I will show an image sequence of human cooking. I have annotated the images with numbered circles. Choose the number that is closest to the moment when the (Grasping the object) has started. You are a five-time world champion in this game. Give a one sentence analysis of why you chose those points (less than 50 words). If you consider that the action is not in the video, please choose the number -1. Provide your answer at the end in a json file of this format: {"points": []}
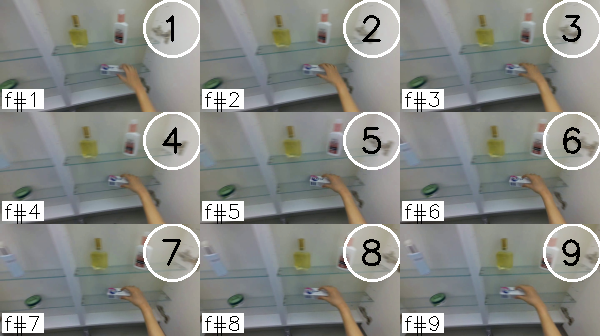
Frame 3 shows the clearest moment of hand-object contact.
{"points": [3]}